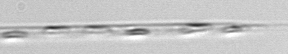
Label: Rhizosolenia